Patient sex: F
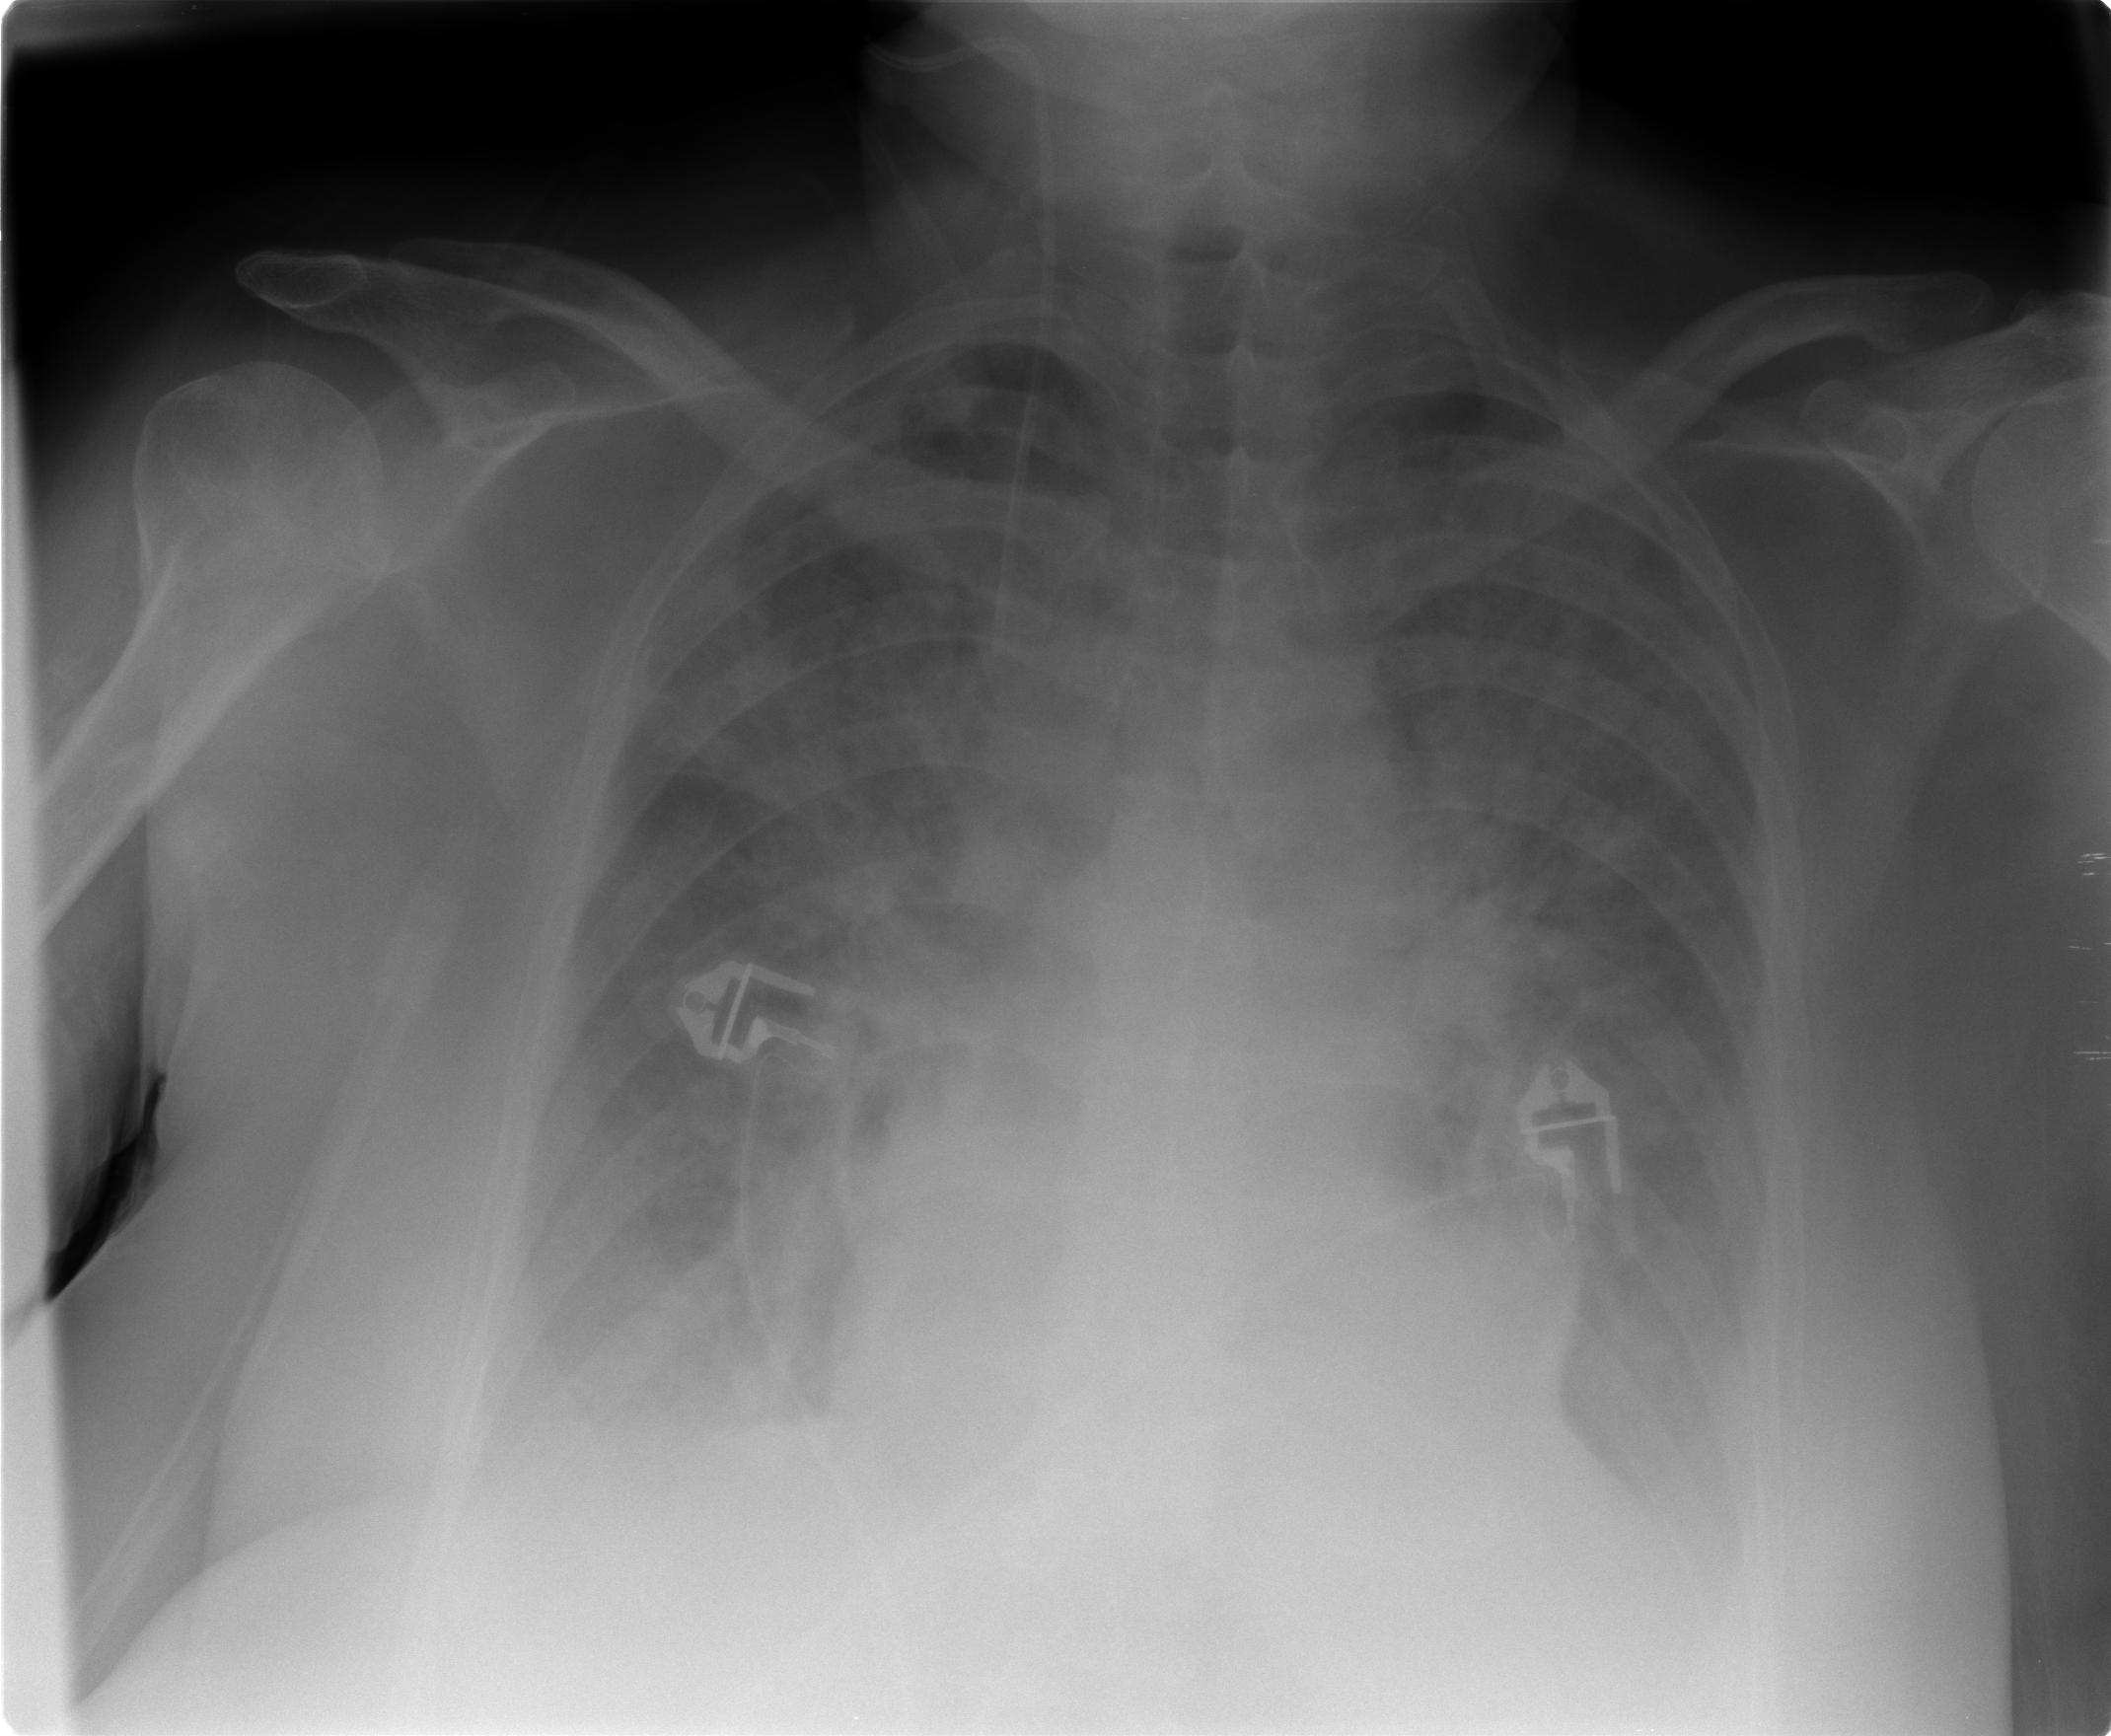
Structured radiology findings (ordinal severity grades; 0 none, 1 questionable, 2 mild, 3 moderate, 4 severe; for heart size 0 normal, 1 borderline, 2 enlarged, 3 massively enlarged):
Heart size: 1
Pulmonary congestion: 3
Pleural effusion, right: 2
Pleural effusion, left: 2
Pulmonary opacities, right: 4
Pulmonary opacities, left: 4
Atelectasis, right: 3
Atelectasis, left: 3